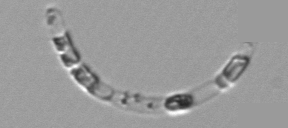
Label: Guinardia_striata